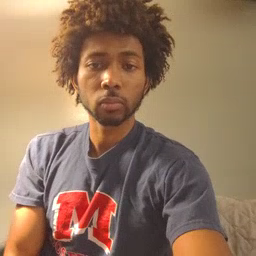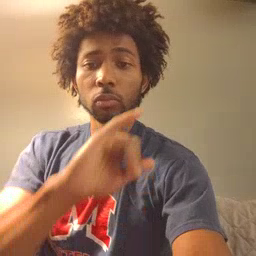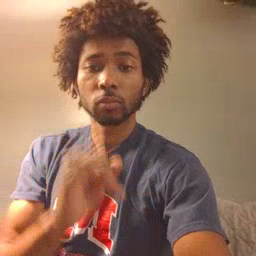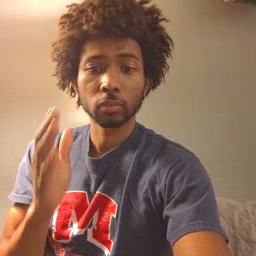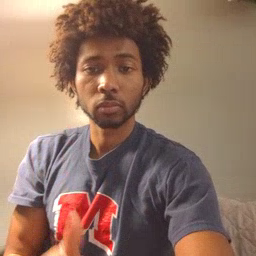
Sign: drawer